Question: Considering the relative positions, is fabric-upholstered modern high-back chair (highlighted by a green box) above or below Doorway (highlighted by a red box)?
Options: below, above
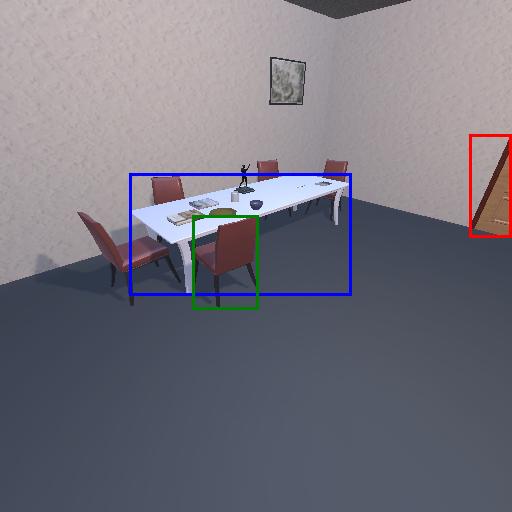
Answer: below